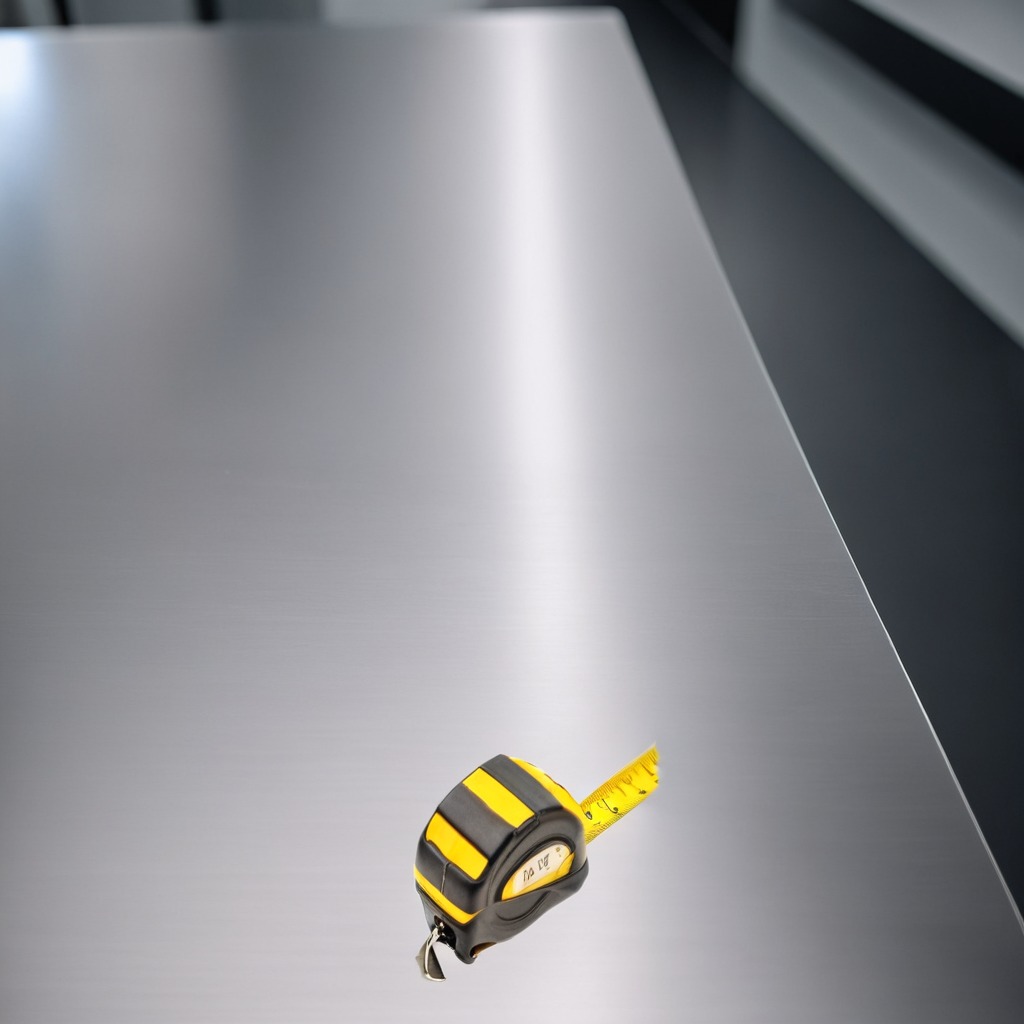
A measuring tape is lying on a stainless steel table in a high-end prototyping lab.